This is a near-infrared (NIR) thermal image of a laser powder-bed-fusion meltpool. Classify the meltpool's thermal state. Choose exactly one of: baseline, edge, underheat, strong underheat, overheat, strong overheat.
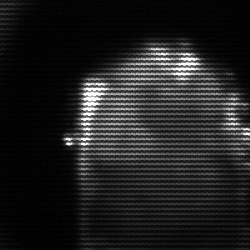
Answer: baseline